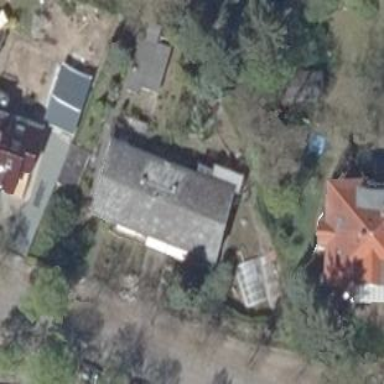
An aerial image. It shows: Semi-detached house with gabled roof.